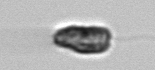
Label: Pseudochattonella_farcimen